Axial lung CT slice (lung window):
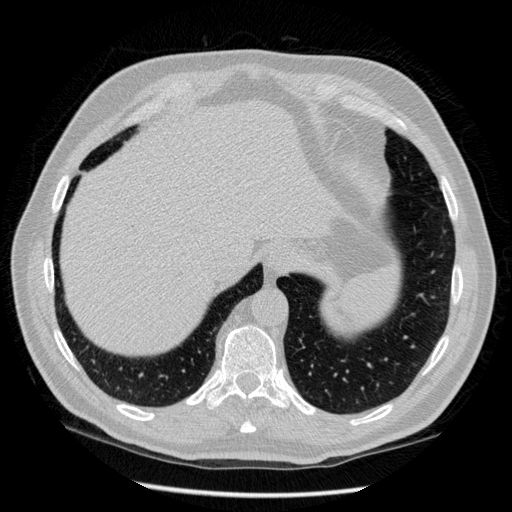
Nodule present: no